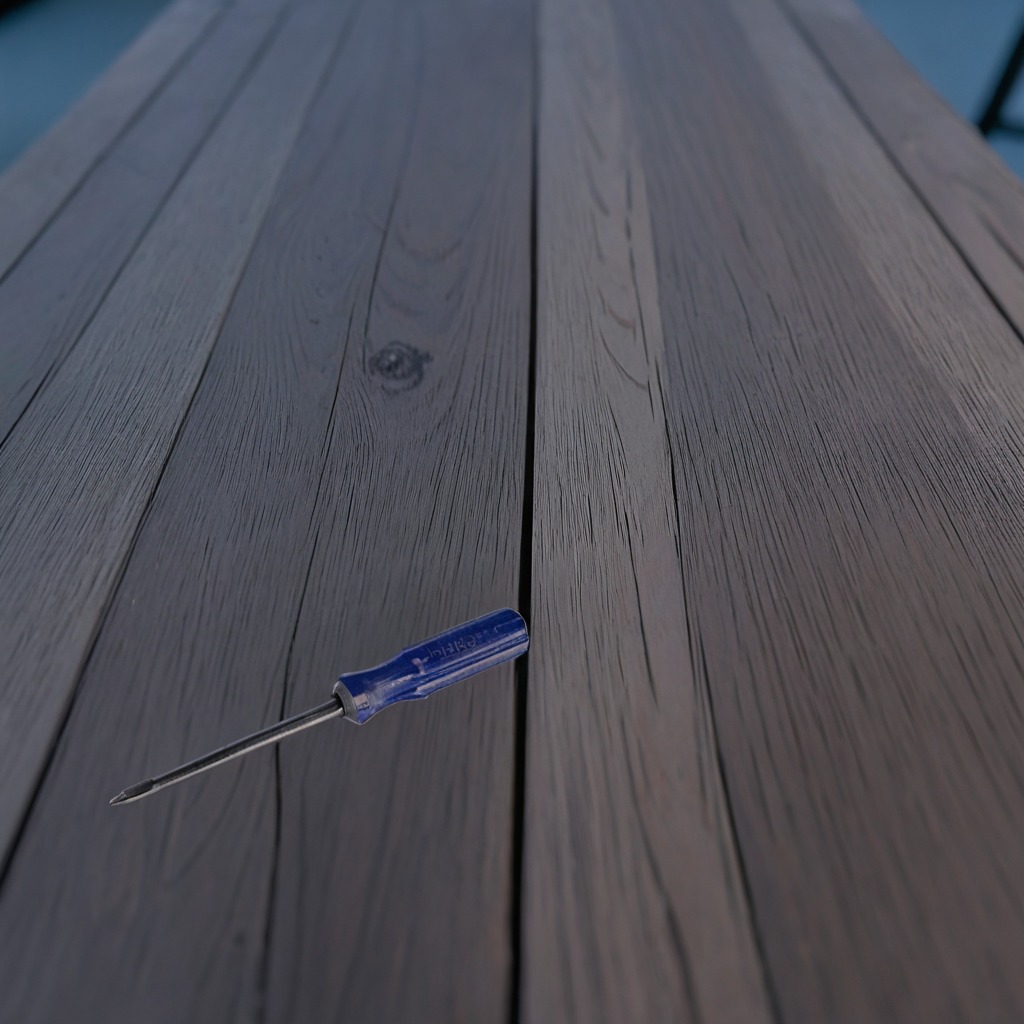
A screwdriver lying on a old table with faint burn marks in a small garage at twilight.